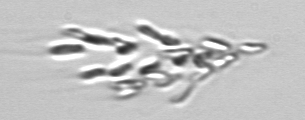
Label: Dinobryon